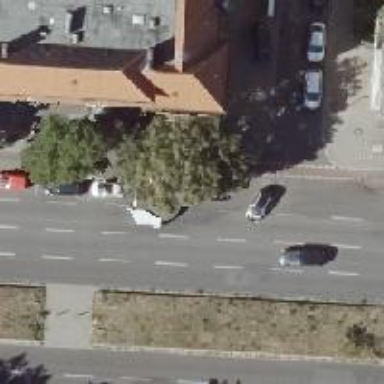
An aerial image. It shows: Sidewalk along the footway.